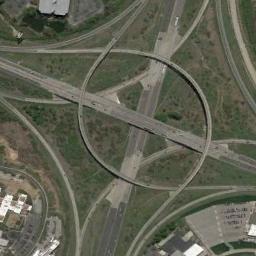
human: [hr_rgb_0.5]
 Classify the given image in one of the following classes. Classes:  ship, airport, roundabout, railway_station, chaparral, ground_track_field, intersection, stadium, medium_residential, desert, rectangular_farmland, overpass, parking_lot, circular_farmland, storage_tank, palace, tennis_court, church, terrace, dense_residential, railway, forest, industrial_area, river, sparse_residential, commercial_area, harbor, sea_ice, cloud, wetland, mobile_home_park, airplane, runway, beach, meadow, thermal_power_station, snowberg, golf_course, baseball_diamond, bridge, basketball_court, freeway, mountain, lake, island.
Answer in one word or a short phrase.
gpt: overpass